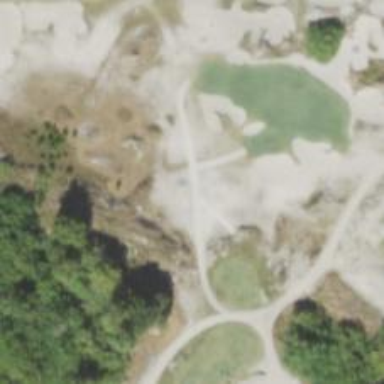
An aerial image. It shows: Footway that doubles as golf path.